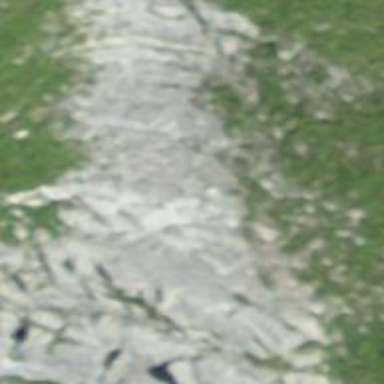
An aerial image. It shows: Natural cliff.